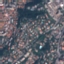
Land use / land cover class: Residential